Interaction volume radius: 5 \u00c5
Interaction volume height: 15 \u00c5
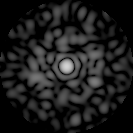
Disorder parameter: 0.8305